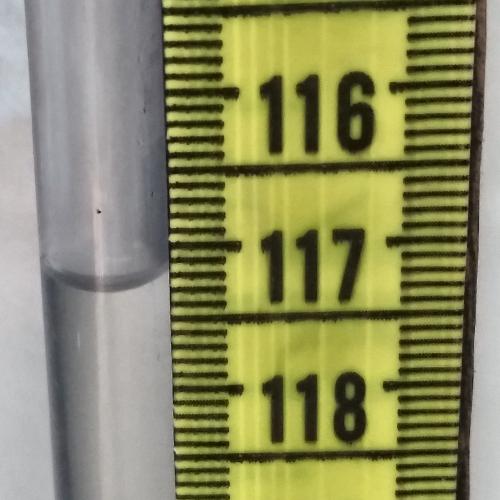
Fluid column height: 117.2 cm